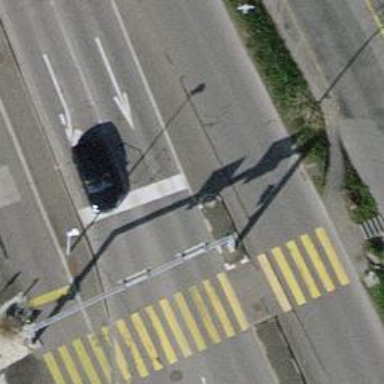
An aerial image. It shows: Road with traffic signals.